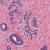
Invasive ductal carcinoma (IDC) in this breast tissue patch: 1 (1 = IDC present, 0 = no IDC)